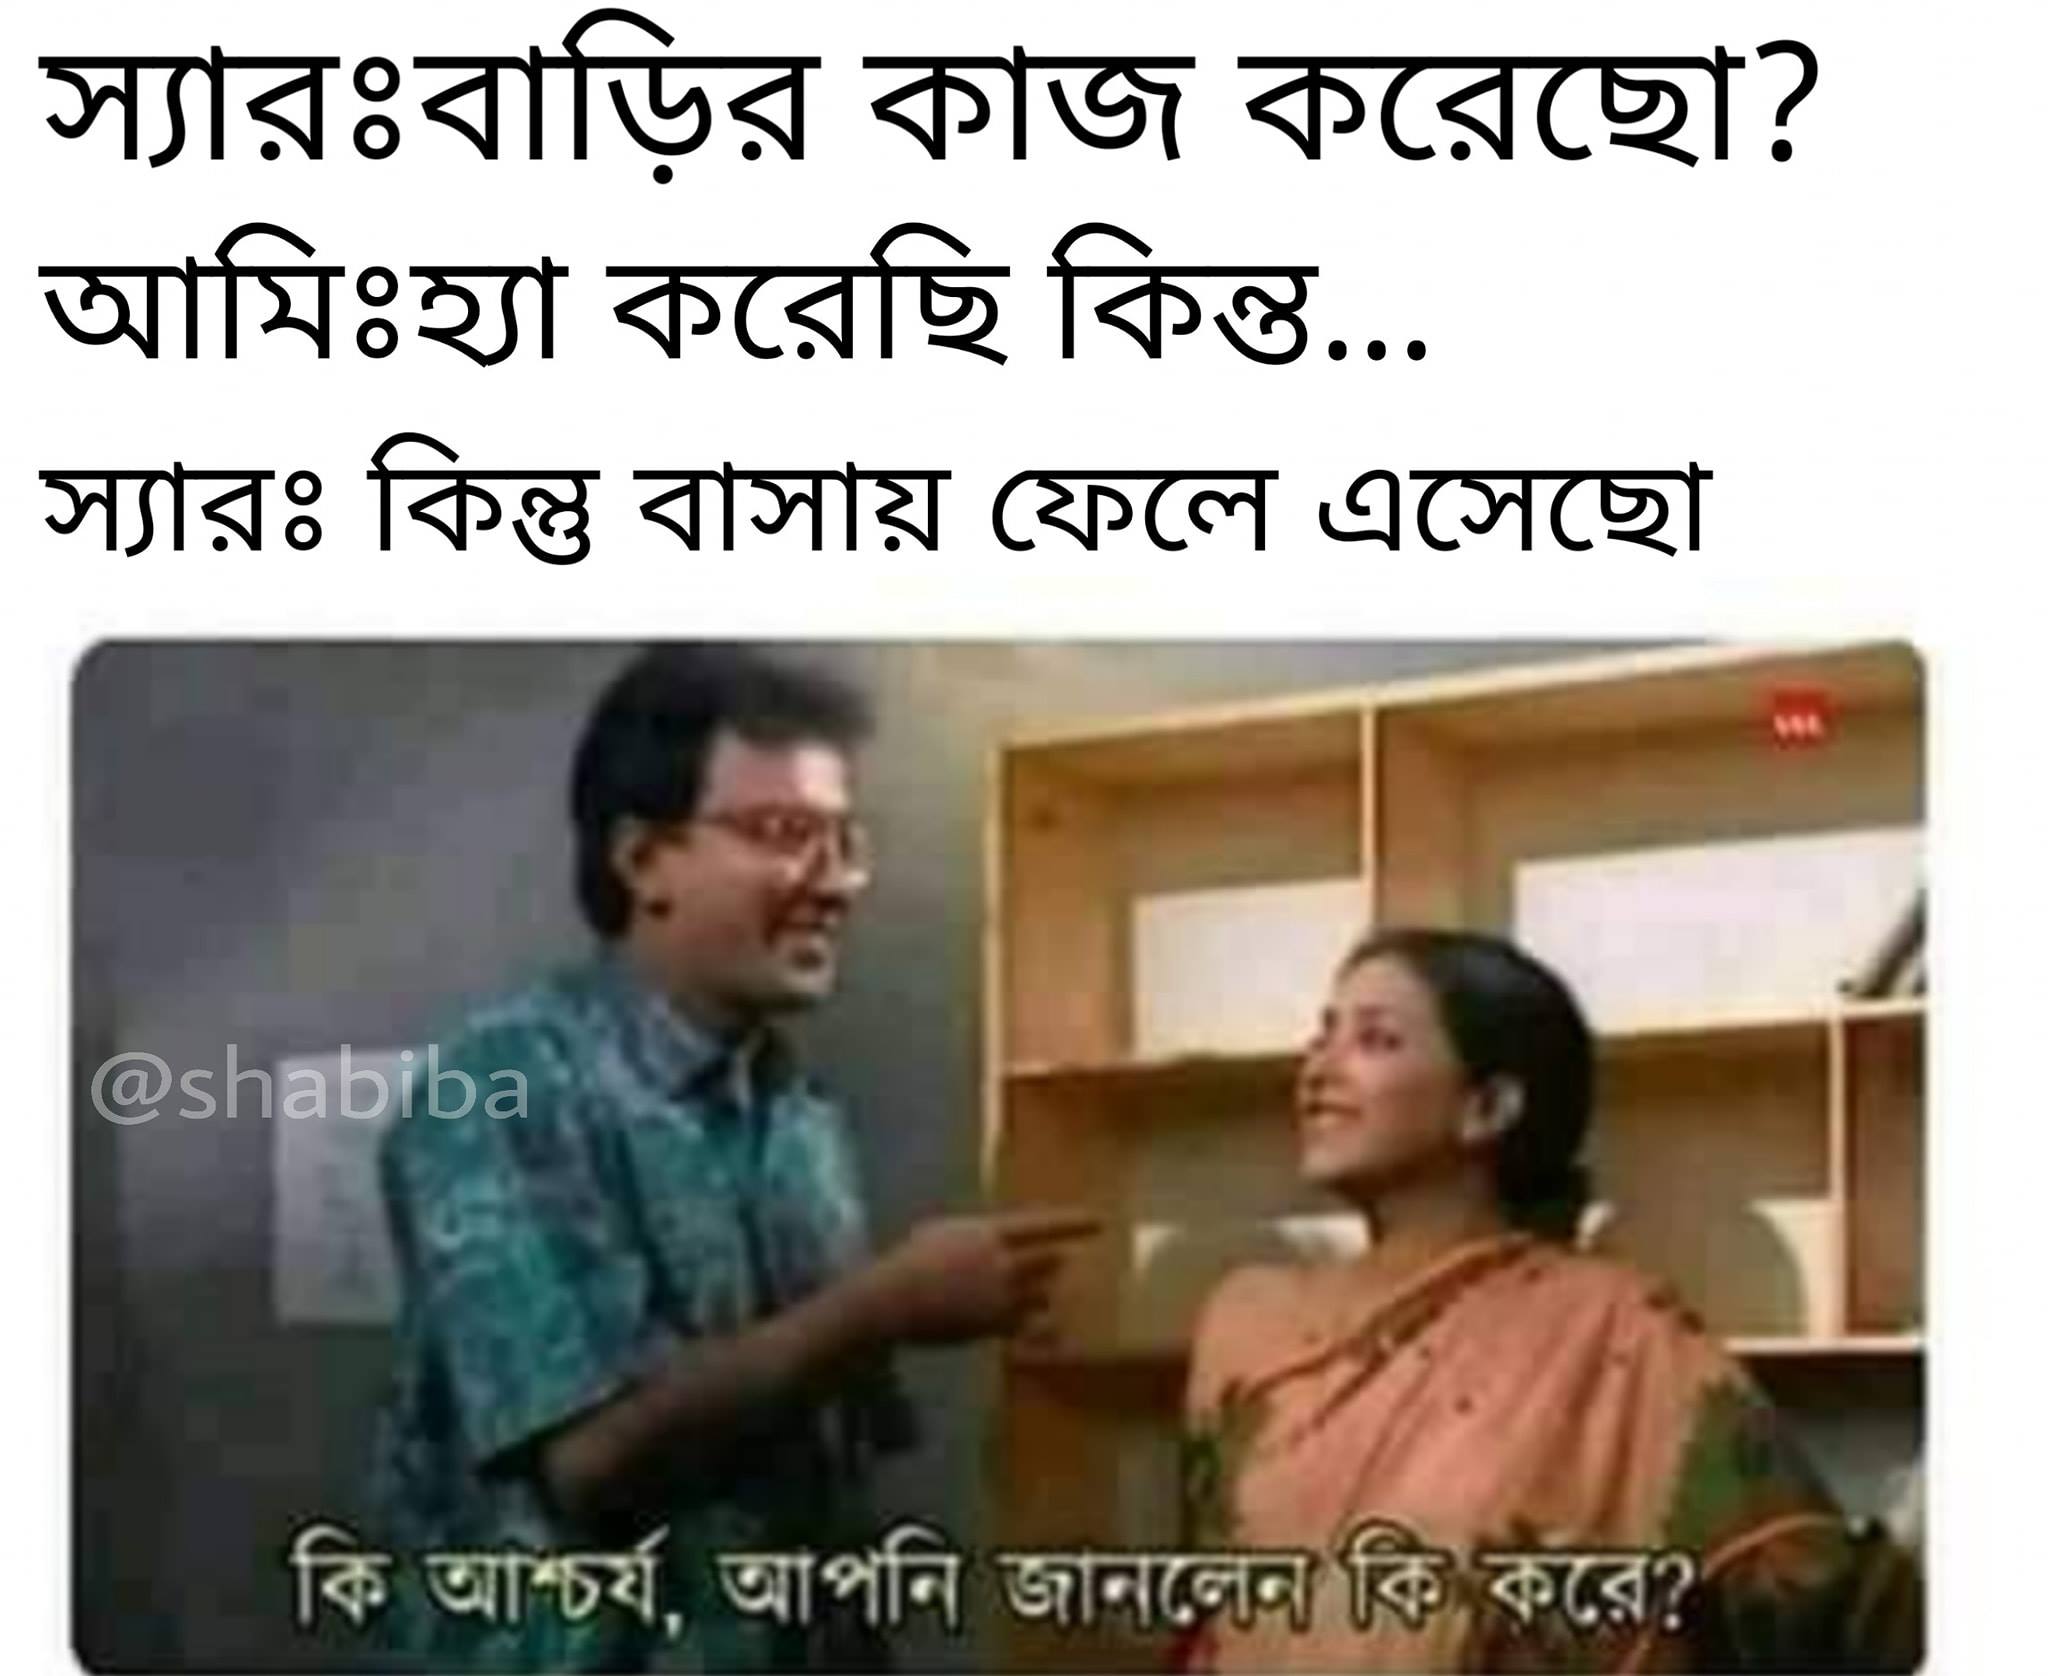
Caption: স্যারঃ বাড়ির কাজ করেছো ?  আমিঃ হ্যা করেছি কিন্তু...  স্যারঃ কিন্তু বাসায় ফেলে এসেছো   কি আশ্চর্য, আপনি জানলেন কি করে
Label: non-hate